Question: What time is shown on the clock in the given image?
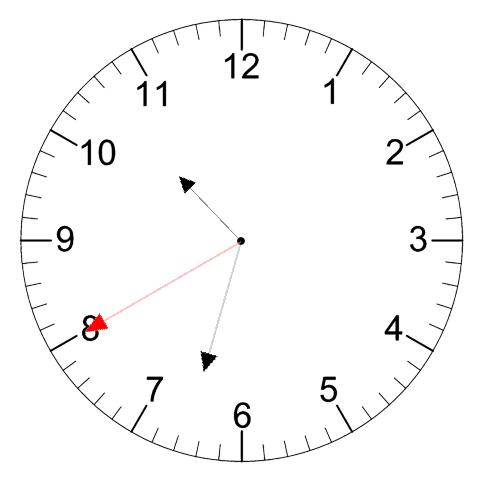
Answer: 10:32:40